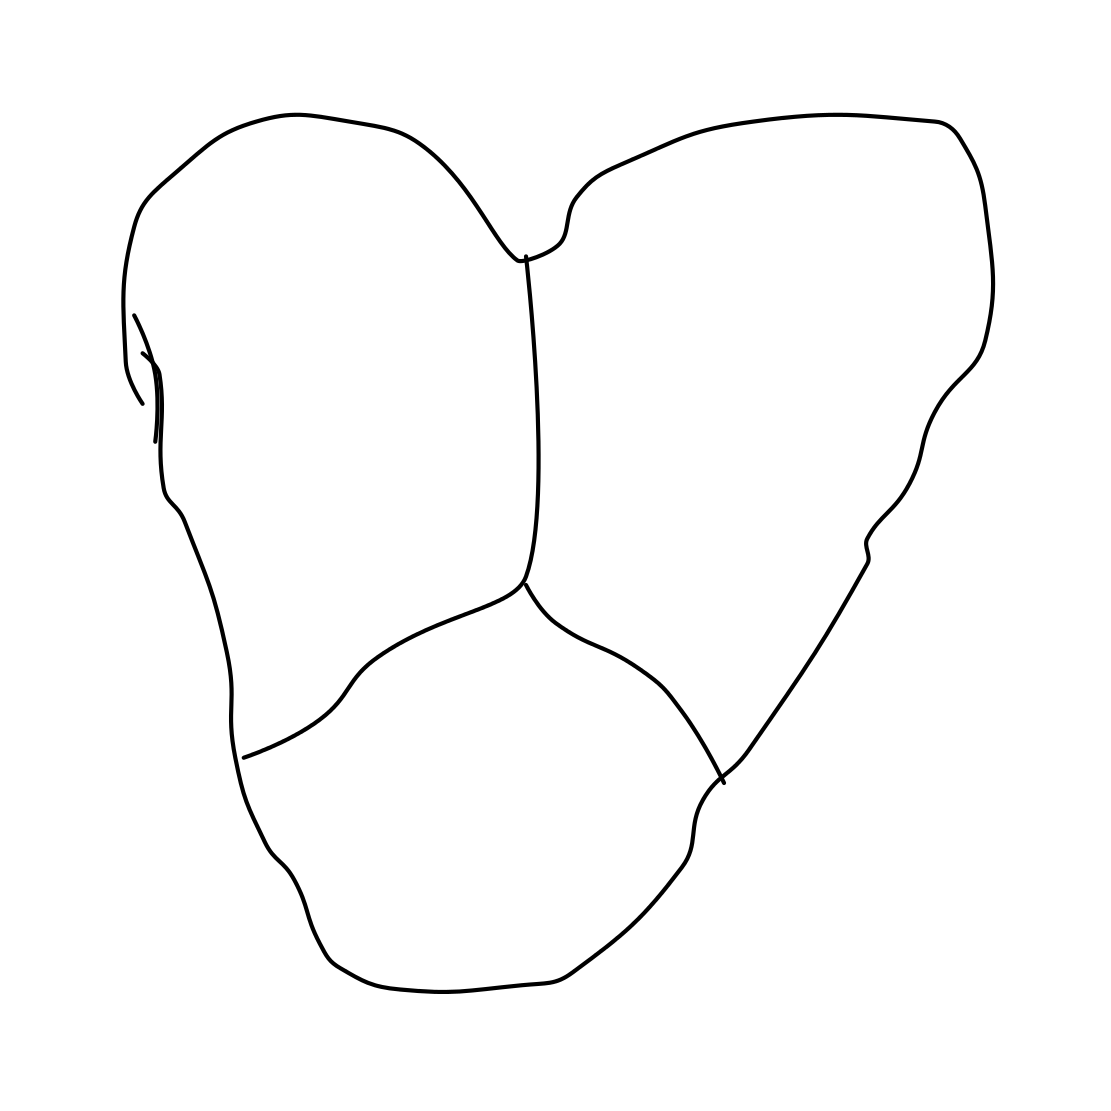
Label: pretzel